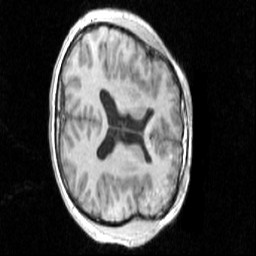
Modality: T1w
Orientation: axial